Question: I have tried writing this in Android and I get NAN as the result. This is my current code can someone verify this, and if it is not correct, offer me the correct equation.
'''
Math.acos((((a*a)+(c*c))-(b*b))/(2*b*c));
'''

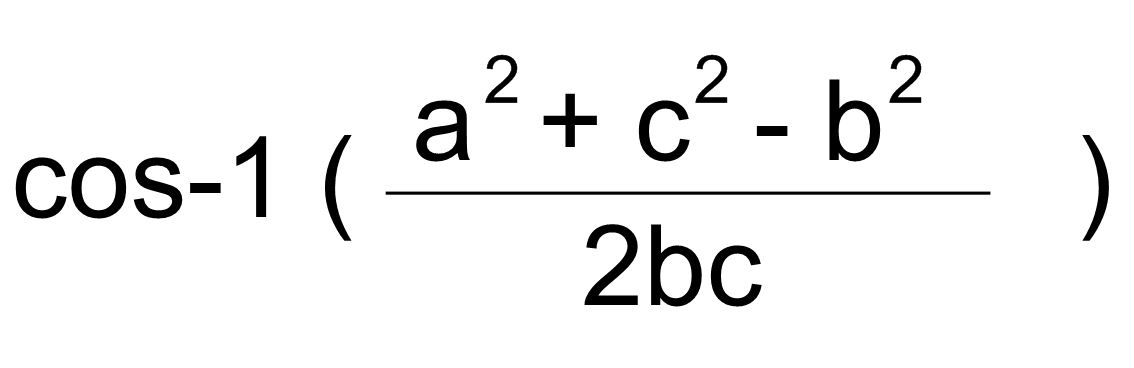
Answer: '''
Math.acos((a*a+c*c-b*b)/(2.0*b*c))
'''
2.0 is used to convert it into double, you could also use
Math.acos((a*a+c*c-b*b)/(2d*b*c)) instead where d in 2d means treat int 2 as double type